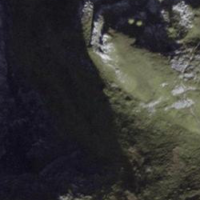
EUNIS habitat code: 23
Species observed at this site:
Leontopodium nivale